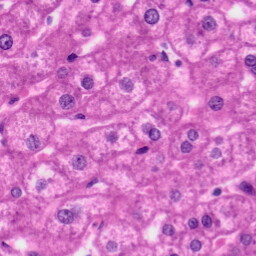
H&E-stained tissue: Liver